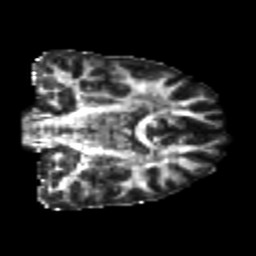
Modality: FA
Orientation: coronal
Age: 22
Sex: male
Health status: healthy
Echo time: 0.074 s